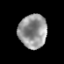
Tissue: prostate
Cell type: Myeloid cells
Senescence score: 0.357
Nuclear area (px): 936
Mean DAPI intensity: 148.749